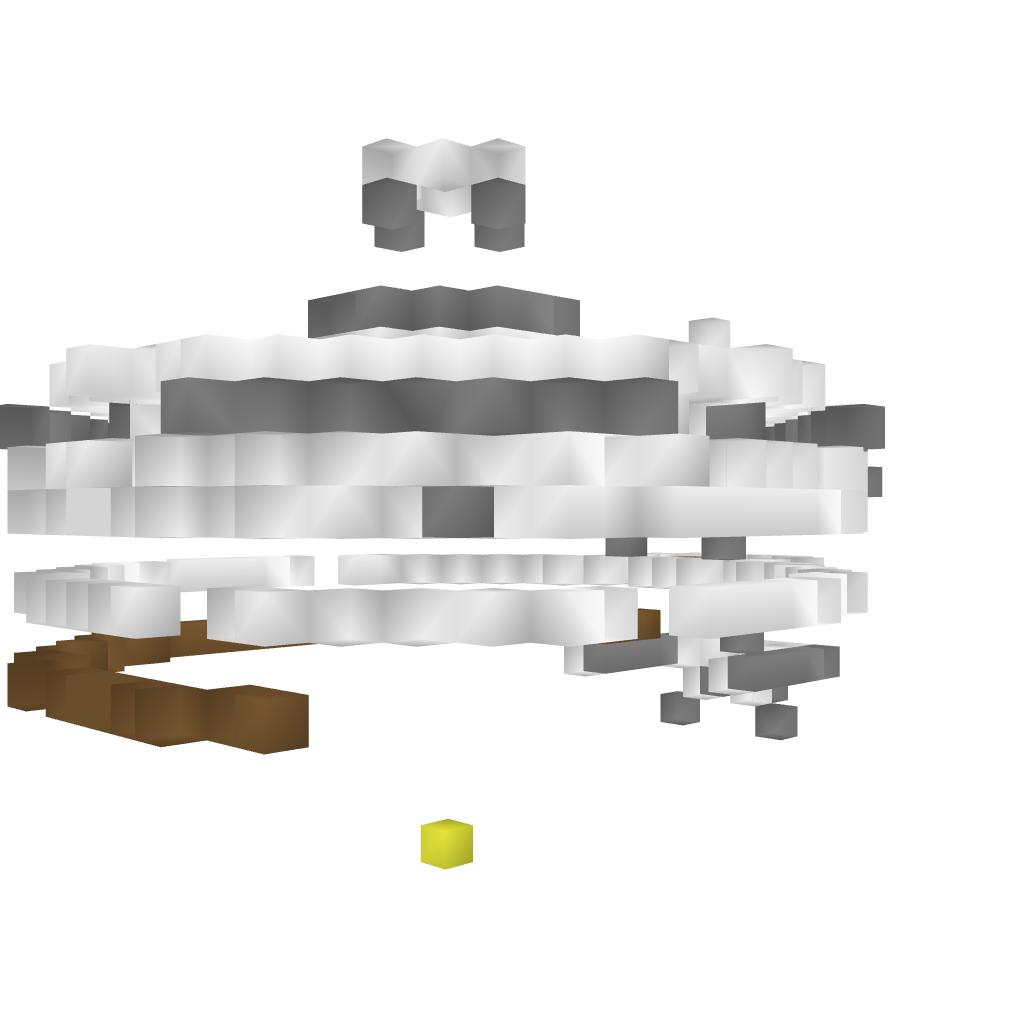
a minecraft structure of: PropHunt Lobby bad low quality